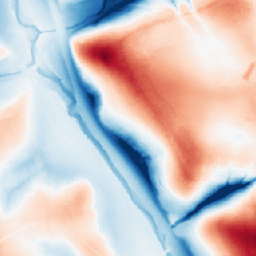
Category: edge_preserving
Decomposition family: guided
Decomposition parameters: radius: 32
eps: 1
Upsampling method: nearest
Upsampling parameters: scale: 4
Upsampling scale: 4